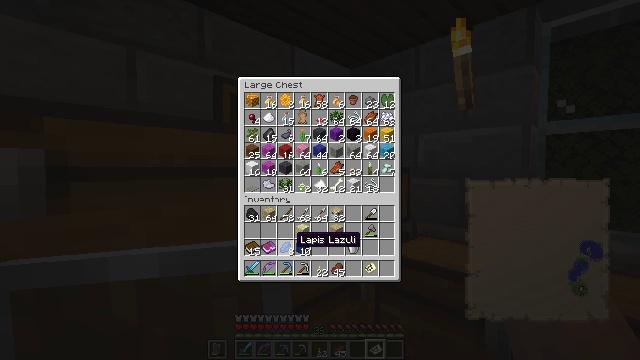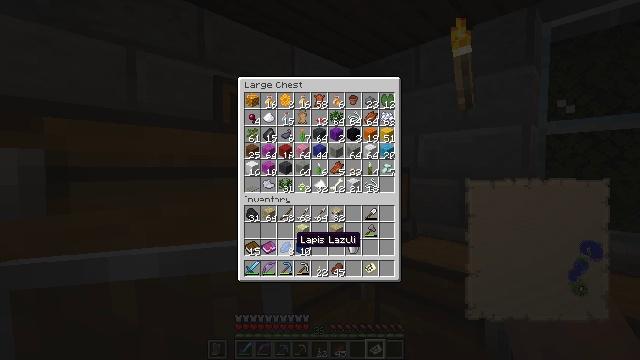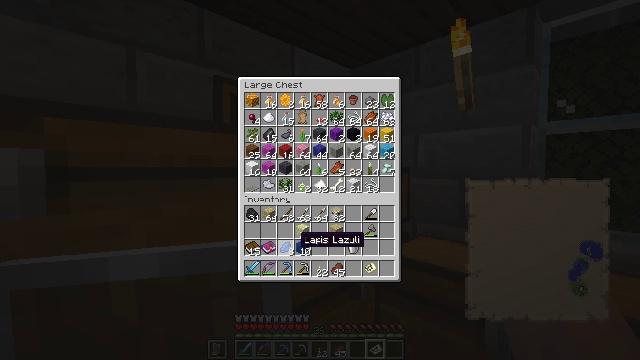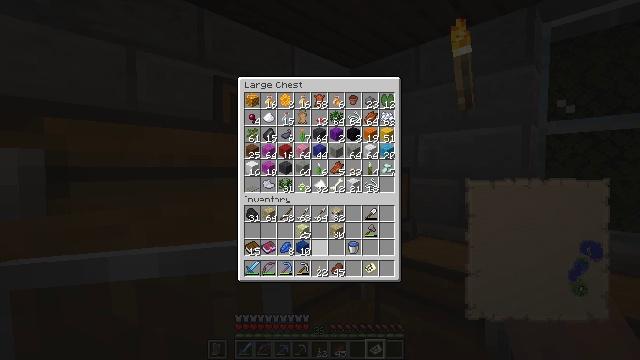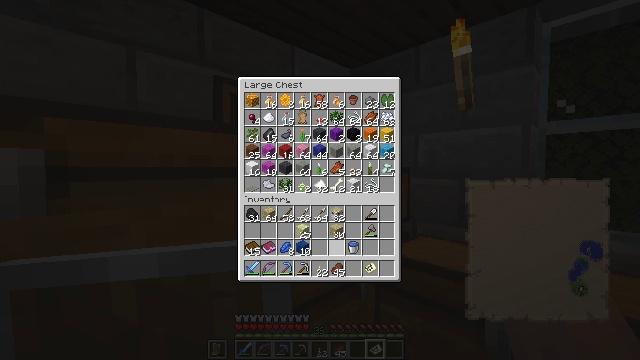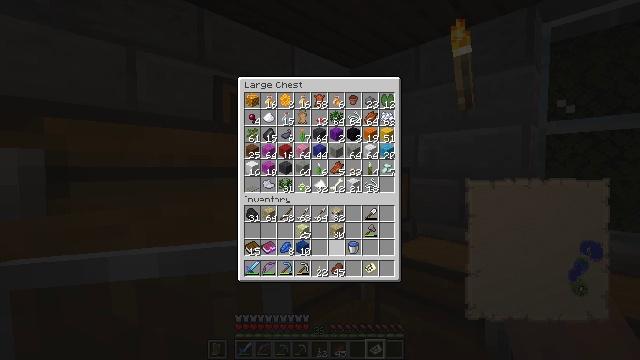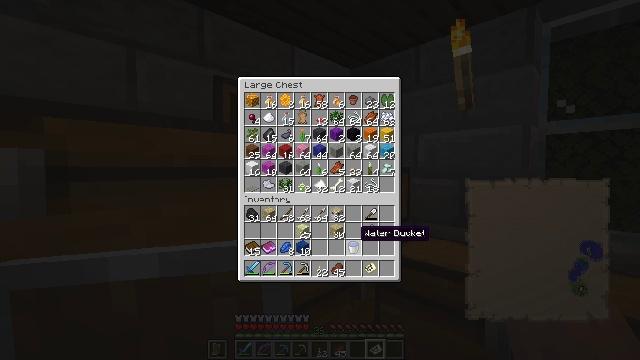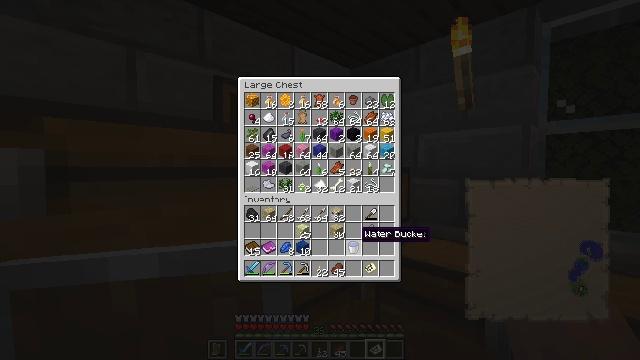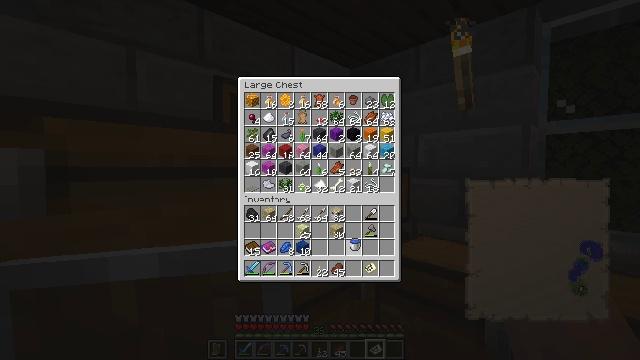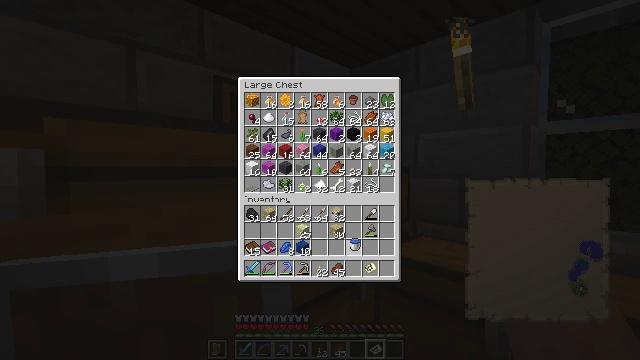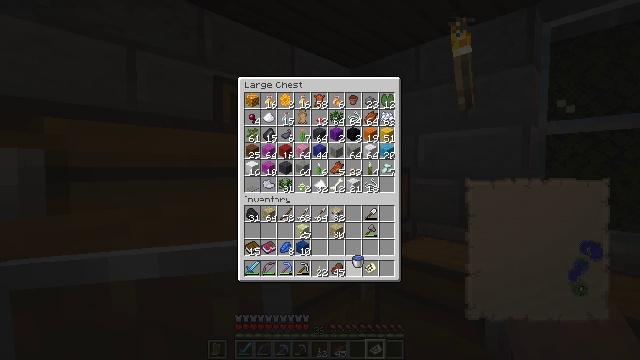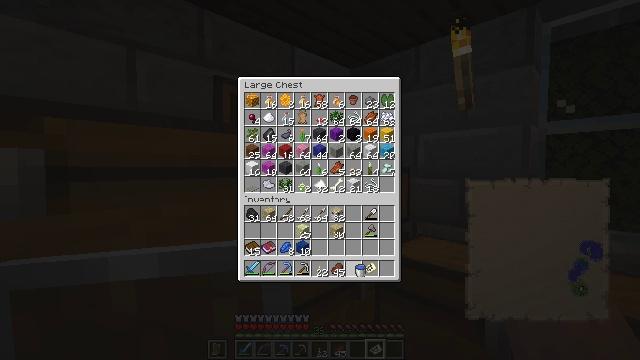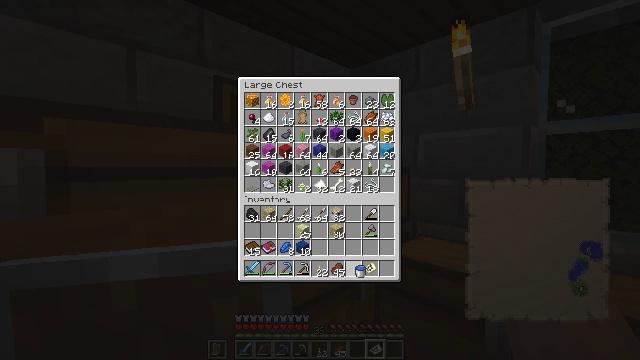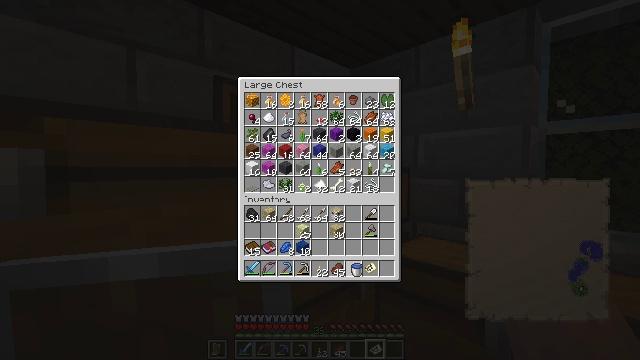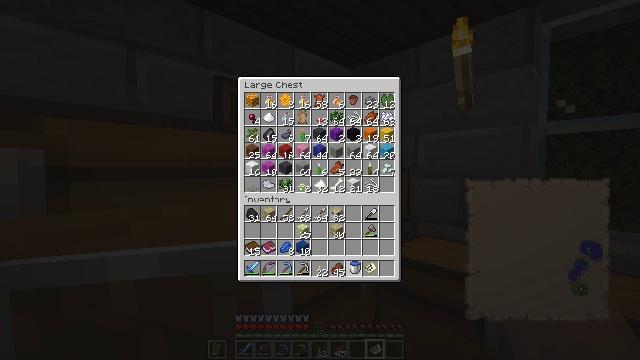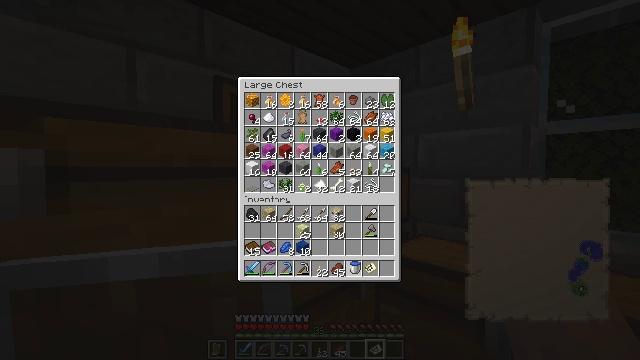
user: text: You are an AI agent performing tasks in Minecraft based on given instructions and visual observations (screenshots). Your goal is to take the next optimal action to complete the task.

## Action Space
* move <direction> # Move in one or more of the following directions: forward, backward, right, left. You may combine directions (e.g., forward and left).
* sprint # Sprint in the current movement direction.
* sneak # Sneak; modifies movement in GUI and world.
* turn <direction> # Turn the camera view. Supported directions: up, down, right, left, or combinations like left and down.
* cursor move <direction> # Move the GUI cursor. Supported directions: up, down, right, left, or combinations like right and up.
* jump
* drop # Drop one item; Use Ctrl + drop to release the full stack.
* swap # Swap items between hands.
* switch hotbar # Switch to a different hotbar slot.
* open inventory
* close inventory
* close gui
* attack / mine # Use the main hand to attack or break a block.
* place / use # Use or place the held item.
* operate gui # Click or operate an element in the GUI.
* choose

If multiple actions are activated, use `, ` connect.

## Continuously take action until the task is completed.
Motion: motion action
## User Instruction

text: Make a cauldron using iron and a crafting table.
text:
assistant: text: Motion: no_op
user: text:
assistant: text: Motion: no_op
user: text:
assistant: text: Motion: cursor move right
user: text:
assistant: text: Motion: cursor move right
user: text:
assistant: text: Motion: cursor move right
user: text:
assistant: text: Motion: cursor move right
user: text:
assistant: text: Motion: no_op
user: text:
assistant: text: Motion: operate gui
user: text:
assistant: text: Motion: operate gui
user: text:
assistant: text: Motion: cursor move down
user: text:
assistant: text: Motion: cursor move down
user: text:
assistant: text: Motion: no_op
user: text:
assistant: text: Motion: no_op
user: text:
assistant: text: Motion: operate gui
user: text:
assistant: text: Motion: operate gui
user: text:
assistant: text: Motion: no_op
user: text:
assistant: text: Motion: no_op
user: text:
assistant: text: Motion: cursor move up
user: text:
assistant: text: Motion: cursor move right and up
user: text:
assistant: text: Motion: no_op
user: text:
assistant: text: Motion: no_op
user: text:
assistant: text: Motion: operate gui
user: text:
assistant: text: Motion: cursor move left, operate gui
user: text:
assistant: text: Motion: cursor move left
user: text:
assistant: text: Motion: no_op
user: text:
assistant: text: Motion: operate gui
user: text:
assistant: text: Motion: operate gui
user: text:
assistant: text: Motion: no_op
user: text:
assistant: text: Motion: no_op
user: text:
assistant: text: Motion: no_op